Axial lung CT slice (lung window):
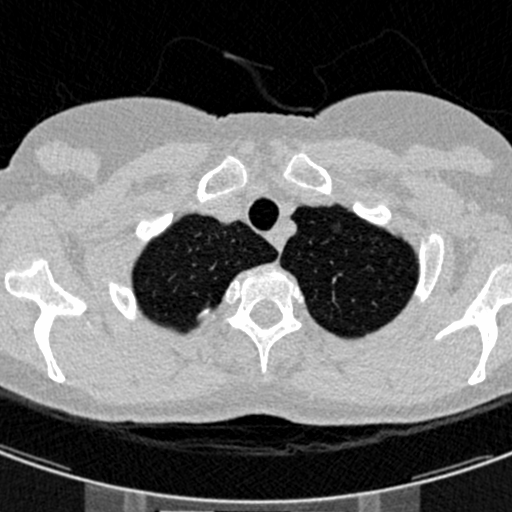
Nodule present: yes
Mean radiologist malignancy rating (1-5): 3